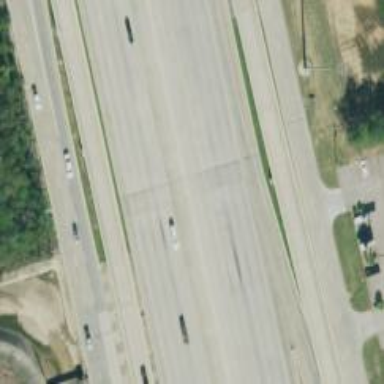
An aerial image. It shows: Motorway.